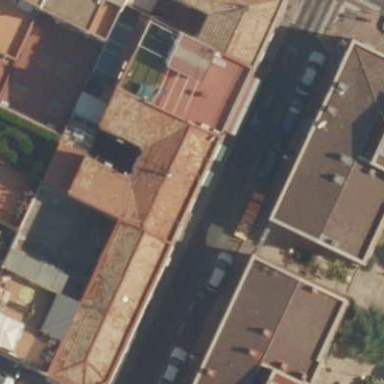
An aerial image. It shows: Image showing building with apartments.